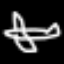
Label: airplane